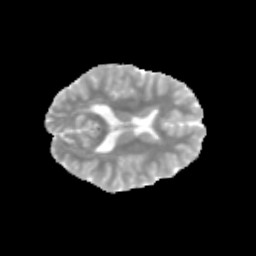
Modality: MD
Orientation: axial
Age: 12
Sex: female
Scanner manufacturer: siemens
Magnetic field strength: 3 T
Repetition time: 3.8 s
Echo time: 0.07 s